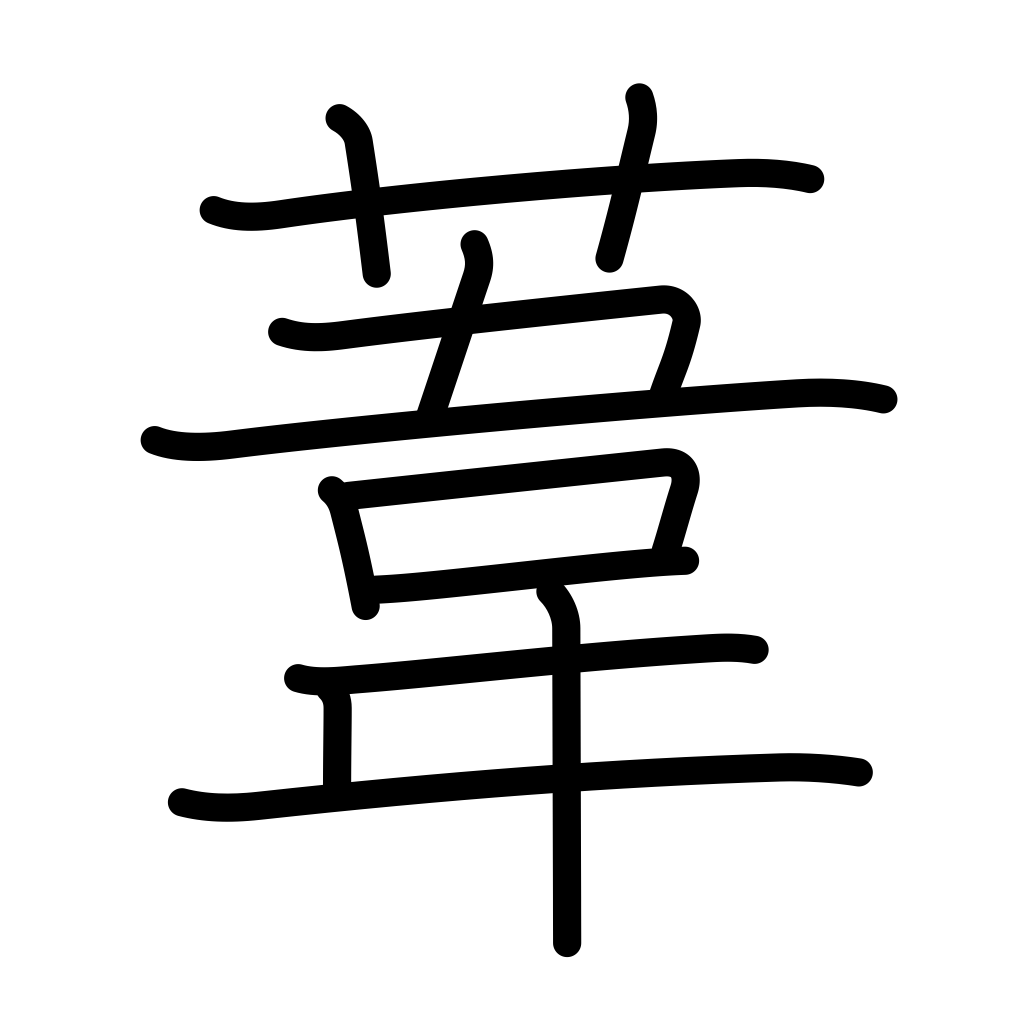
Meaning: reed, bullrush